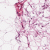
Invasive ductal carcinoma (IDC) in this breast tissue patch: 0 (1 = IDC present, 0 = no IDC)